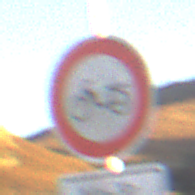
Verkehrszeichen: VerbotMofas
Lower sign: ZeitangabenMitBeschraenkungAufWochentage2
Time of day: SunriseSunset
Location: Outdoor (Nature)
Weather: Clear
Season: NotSpecified
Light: Natural